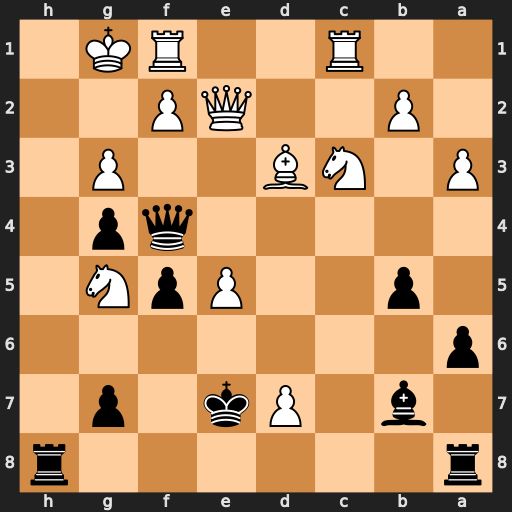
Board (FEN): r6r/1b1Pk1p1/p7/1p2PpN1/5qp1/P1NB2P1/1P2QP2/2R2RK1
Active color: b
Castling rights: -
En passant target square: -
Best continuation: Rh1#